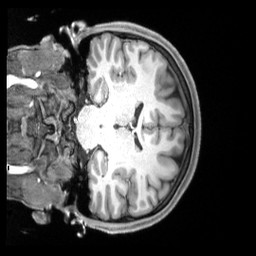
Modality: T1w
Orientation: coronal
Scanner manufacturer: siemens
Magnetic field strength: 3 T
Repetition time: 2.5 s
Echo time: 0.00218 s